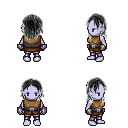
a pixel art fantasy rpg character, female body template, dark elf, purple skin, leather chest armor, metal pants, gray long hairstyle, metal gloves, four views (front, back, left, right), 2x2 character sprite sheet, small pixel art, hard edges, no anti-aliasing